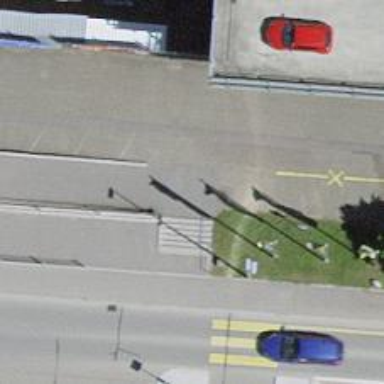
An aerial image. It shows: Road with steps.